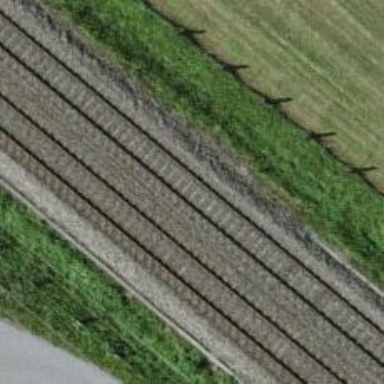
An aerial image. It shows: Single-track electrified railway with contact line.